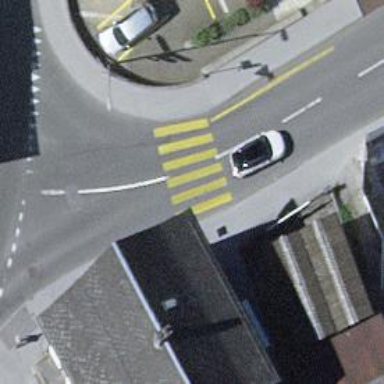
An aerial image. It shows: Uncontrolled road crossing.